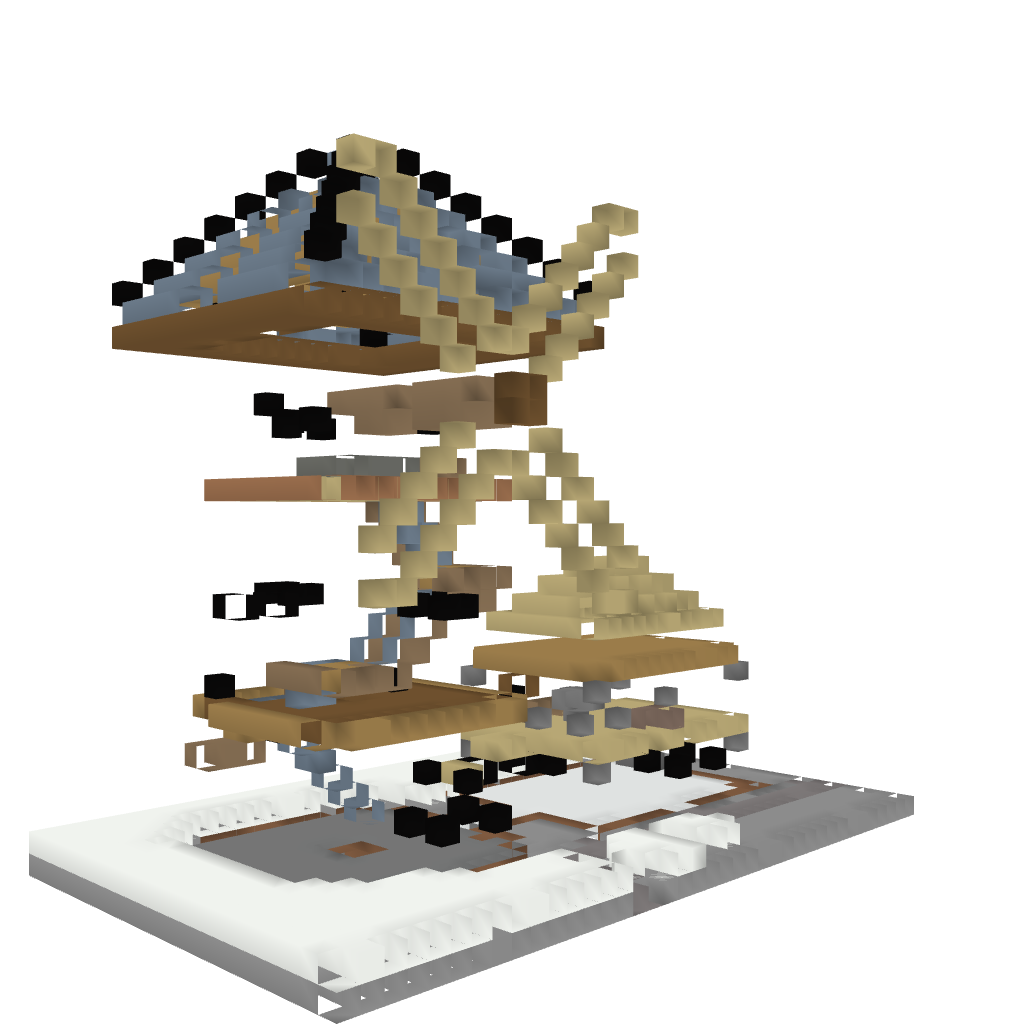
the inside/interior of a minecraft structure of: Windmill with house